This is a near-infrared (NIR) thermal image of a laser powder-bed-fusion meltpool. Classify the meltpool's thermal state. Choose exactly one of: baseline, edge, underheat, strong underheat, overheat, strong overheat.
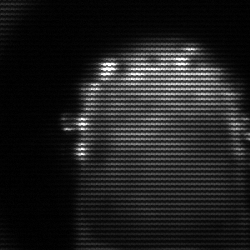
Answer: baseline